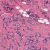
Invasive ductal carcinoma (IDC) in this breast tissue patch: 0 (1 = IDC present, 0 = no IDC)